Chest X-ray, AP view. Patient: 72 years old, sex F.
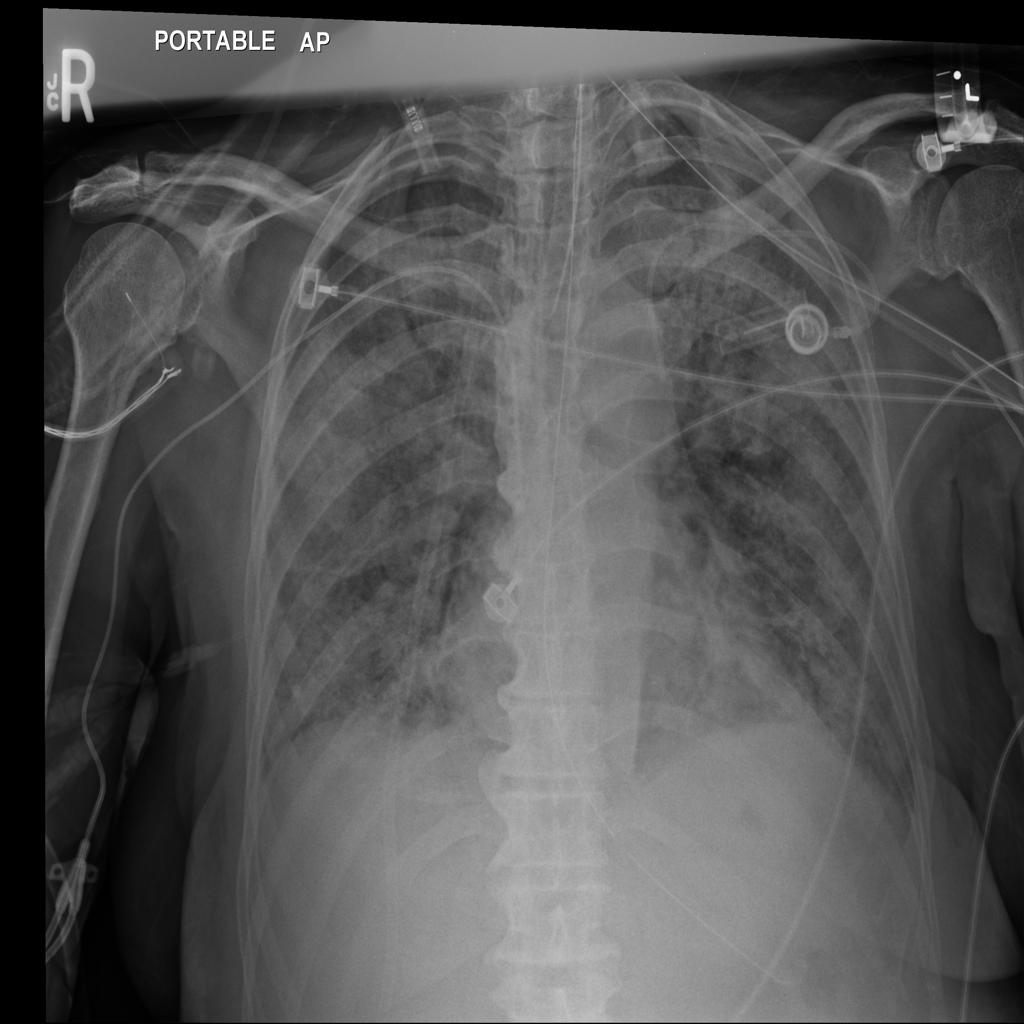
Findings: No Finding